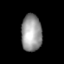
Tissue: lung
Cell type: Fibroblasts
Senescence score: 0.569
Nuclear area (px): 739
Mean DAPI intensity: 153.691